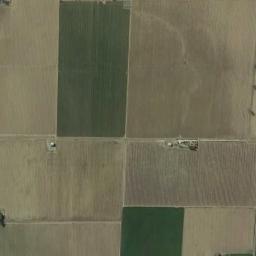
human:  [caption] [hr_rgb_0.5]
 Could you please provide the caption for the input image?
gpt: Several rectangular farmlands of different colors are neatly arranged on the ground .

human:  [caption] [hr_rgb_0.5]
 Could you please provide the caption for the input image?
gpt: Seven or eight neatly arranged green and tan mixed rectangular farm fields .

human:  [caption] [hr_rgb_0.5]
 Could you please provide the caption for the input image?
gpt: There are some green and bare rectangular farmland .

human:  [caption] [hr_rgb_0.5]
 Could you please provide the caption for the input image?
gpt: There are many different crops in rectangular farmlands .

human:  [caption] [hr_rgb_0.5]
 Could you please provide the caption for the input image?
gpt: There are some yellow rectangular farmlands and two green ones .